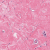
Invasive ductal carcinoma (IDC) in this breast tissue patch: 0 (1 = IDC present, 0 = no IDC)